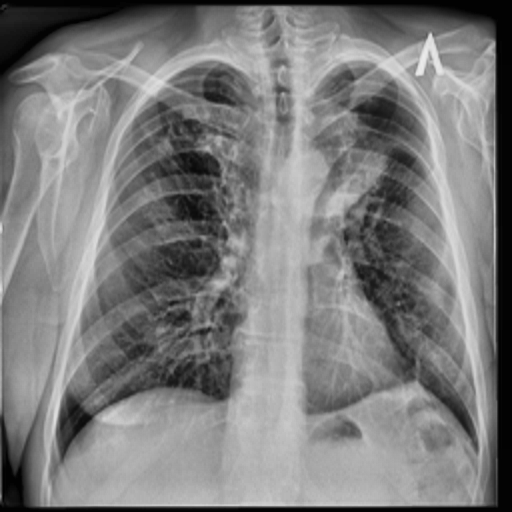
Finding: TUBERCULOSIS